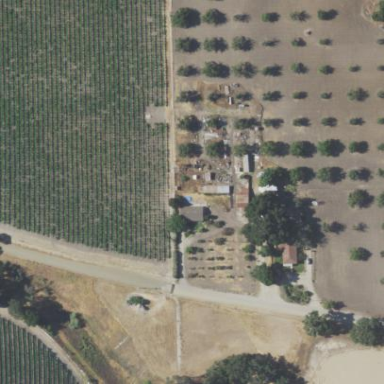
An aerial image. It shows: Orchard.